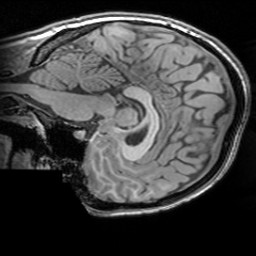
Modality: T1w
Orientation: sagittal
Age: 26
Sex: female
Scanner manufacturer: siemens
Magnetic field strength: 3 T
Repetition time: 1.63 s
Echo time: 0.00311 s